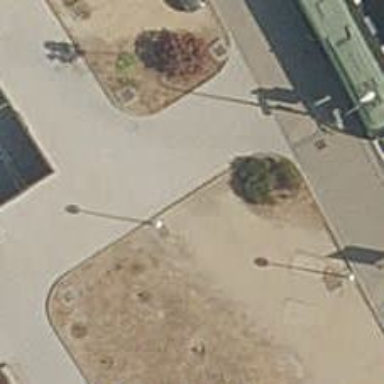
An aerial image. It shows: Bicycle parking area.